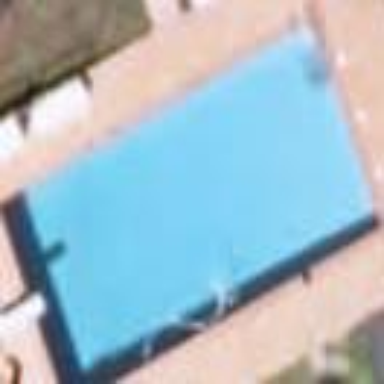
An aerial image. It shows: Swimming pool located in leisure land.